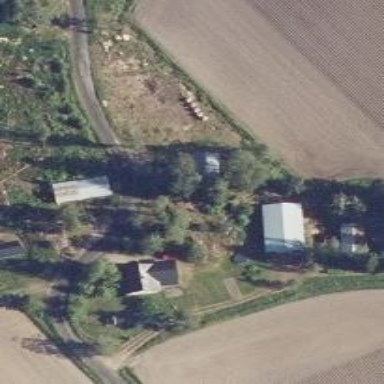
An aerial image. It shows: Farm.